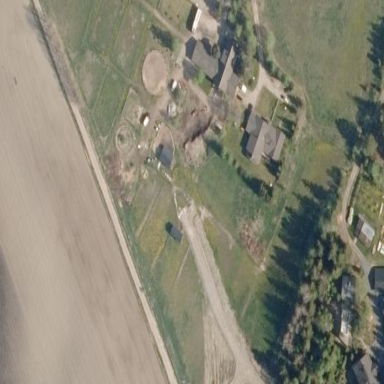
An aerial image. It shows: Farmyard area.